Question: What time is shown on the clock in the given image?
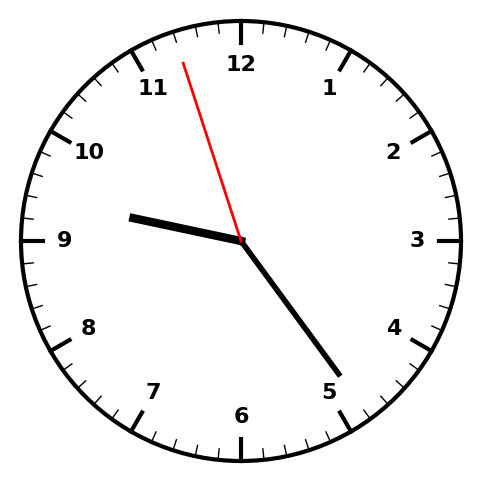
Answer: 09:23:57